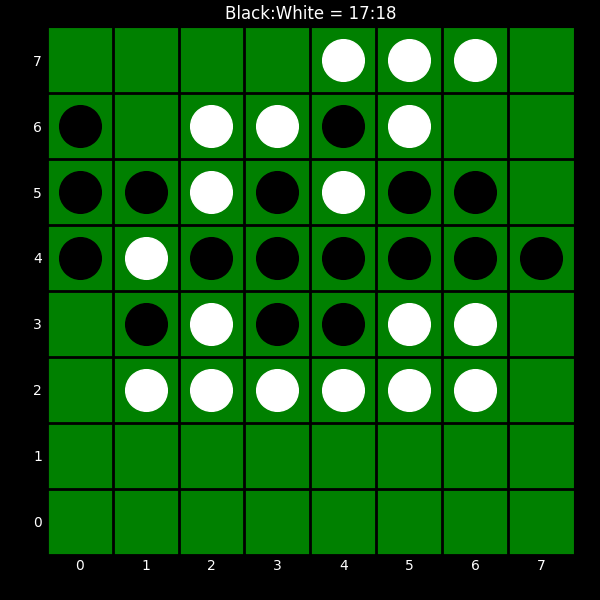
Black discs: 17
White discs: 18